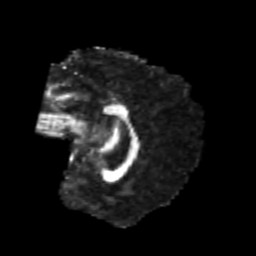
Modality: FA
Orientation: sagittal
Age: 20
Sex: male
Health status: healthy
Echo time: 0.074 s